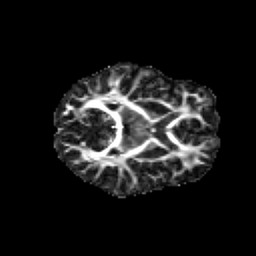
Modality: FA
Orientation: axial
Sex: female
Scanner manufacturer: siemens
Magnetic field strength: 3 T
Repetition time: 5 s
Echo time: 0.071 s